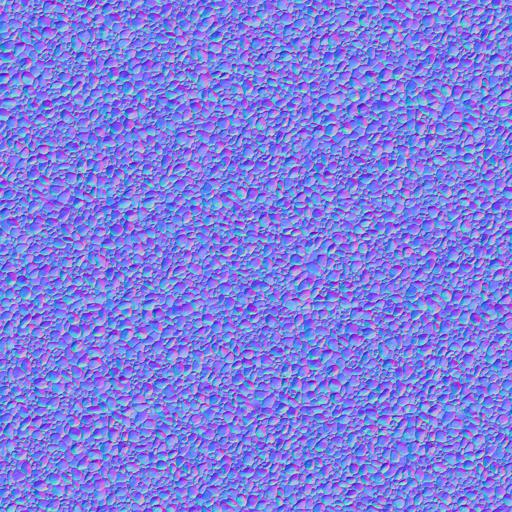
black dark dirt dirty gravel grey ground pebbles stone